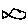
Label: fish